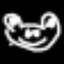
Label: frog